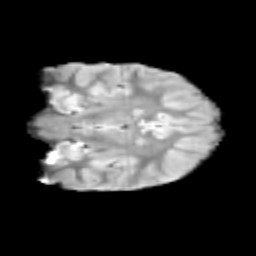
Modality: T2w
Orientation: coronal
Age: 9
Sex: female
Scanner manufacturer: siemens
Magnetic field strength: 3 T
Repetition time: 3.8 s
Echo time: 0.07 s